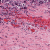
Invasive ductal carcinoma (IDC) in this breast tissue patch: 1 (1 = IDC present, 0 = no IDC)